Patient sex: F
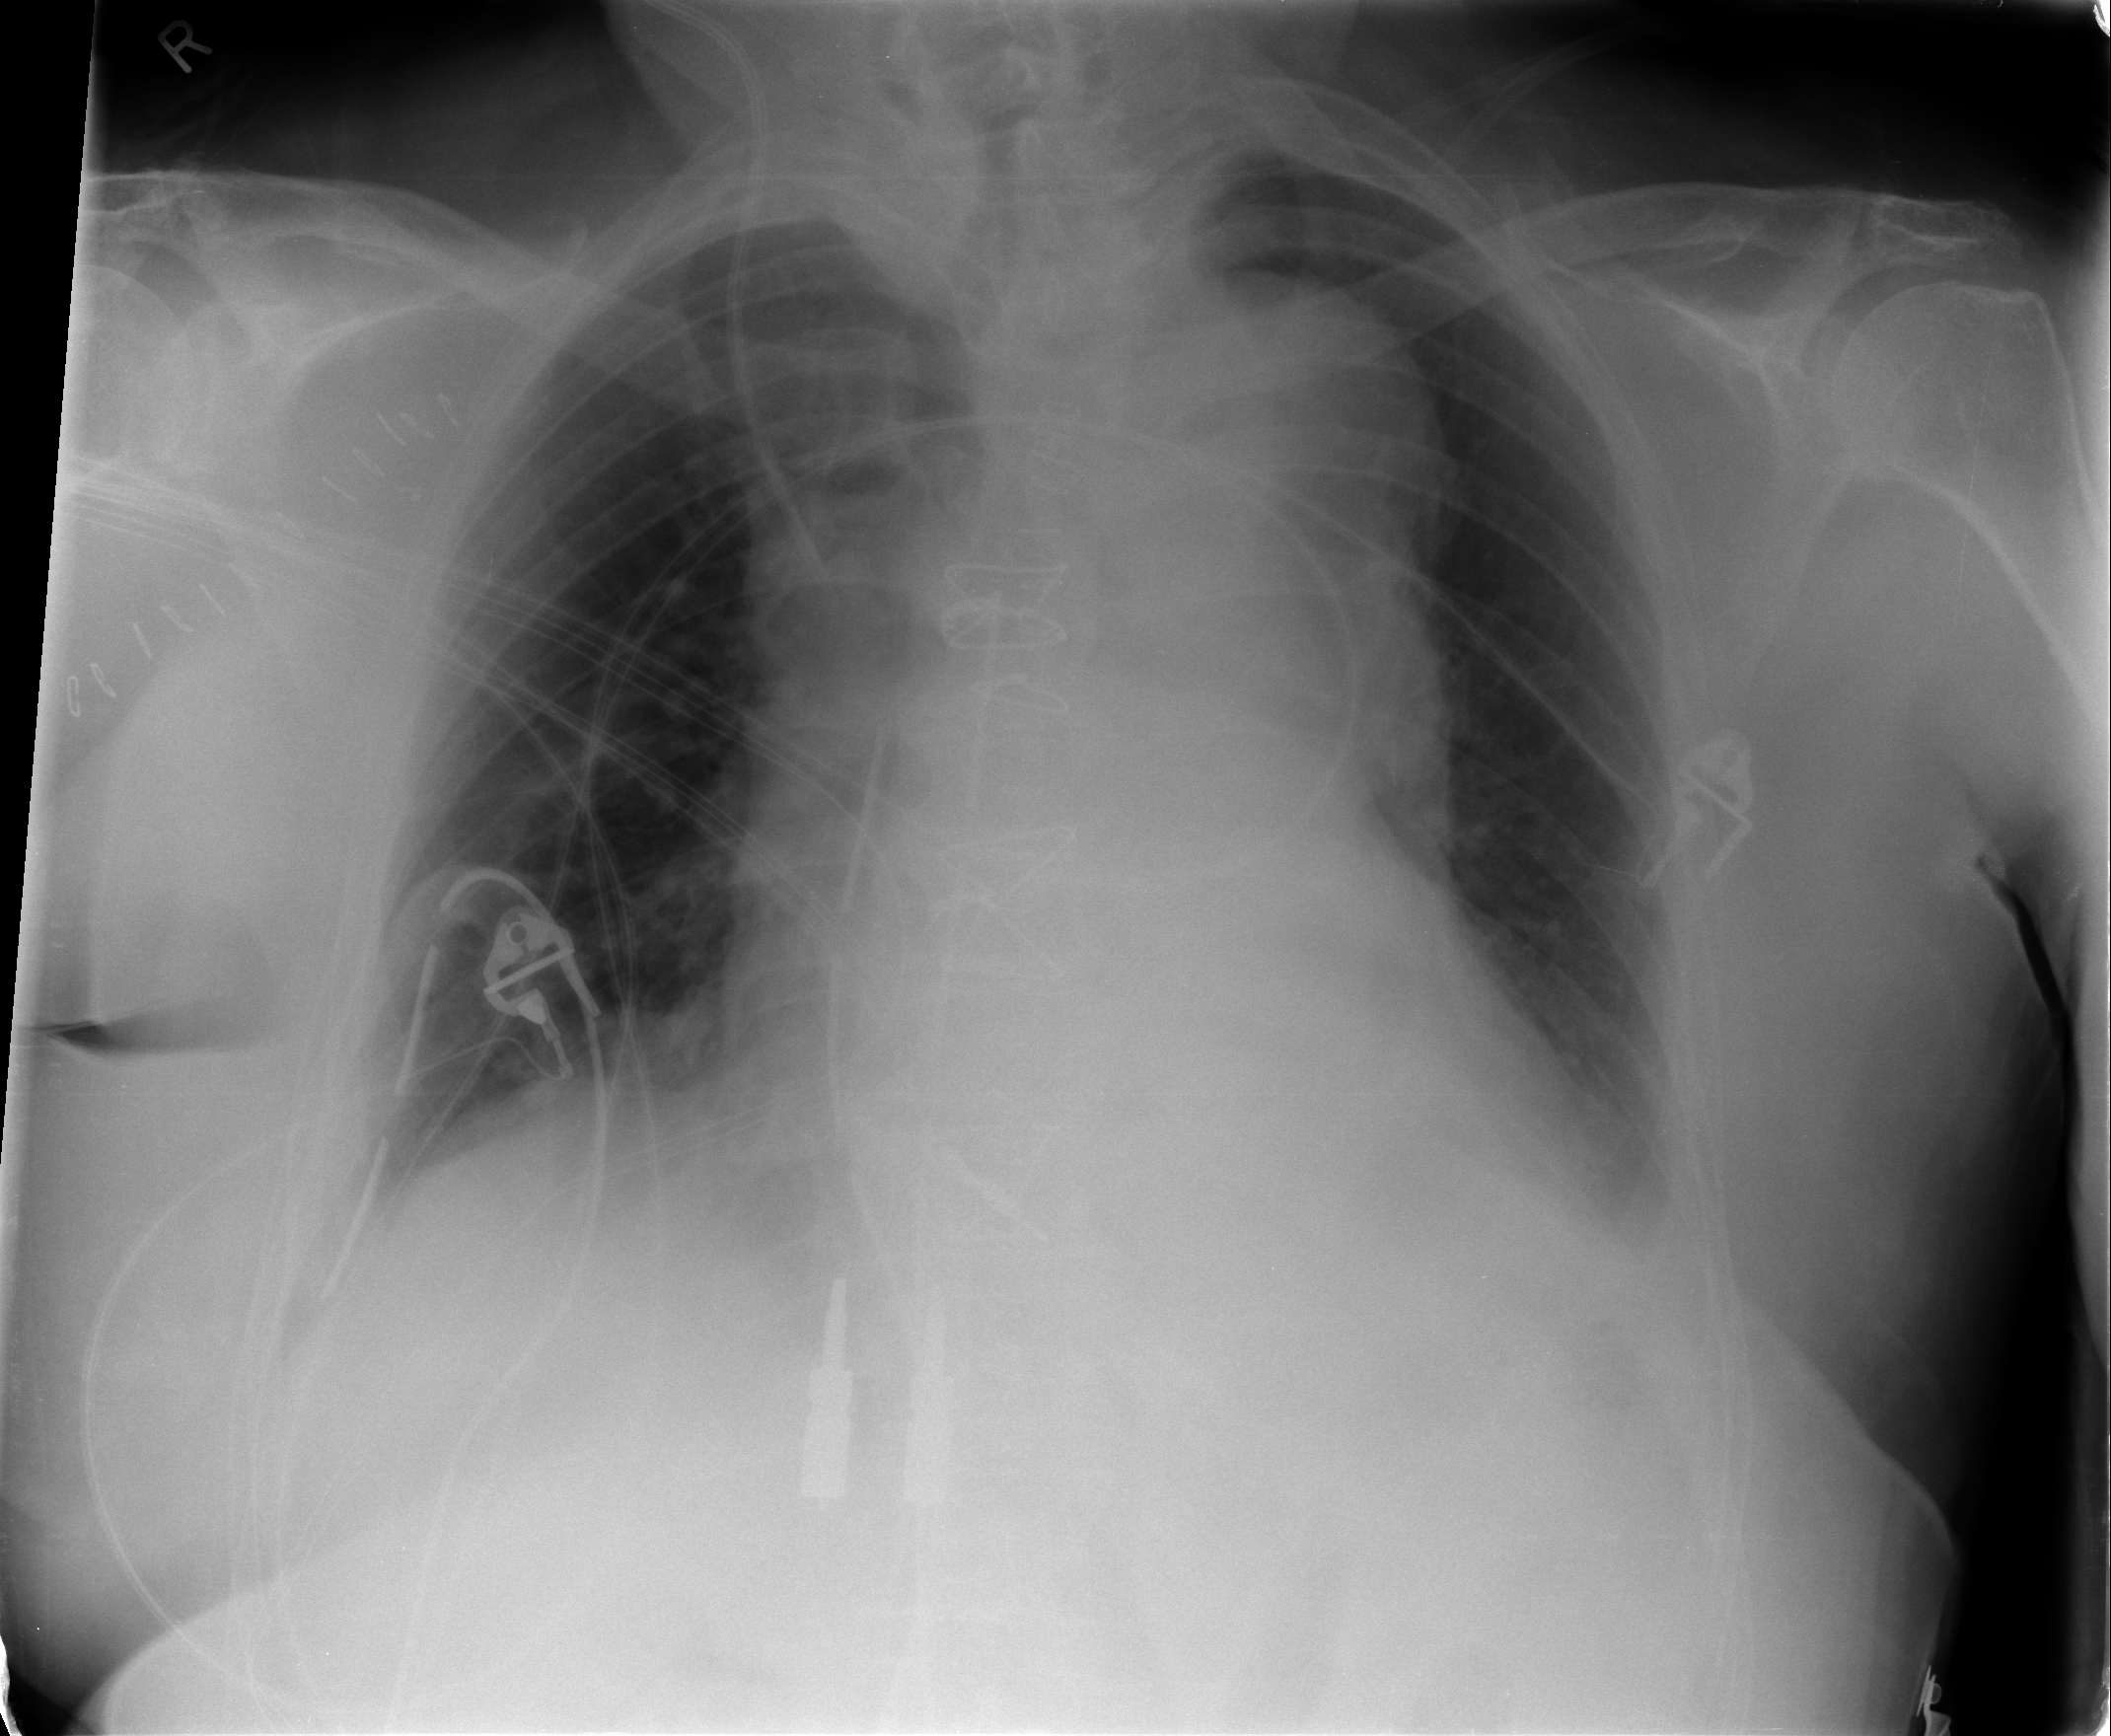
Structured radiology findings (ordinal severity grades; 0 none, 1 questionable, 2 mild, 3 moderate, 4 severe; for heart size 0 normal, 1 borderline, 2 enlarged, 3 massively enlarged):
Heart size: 2
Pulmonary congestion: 0
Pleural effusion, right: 2
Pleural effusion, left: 2
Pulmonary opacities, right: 0
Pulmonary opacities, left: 0
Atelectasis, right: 2
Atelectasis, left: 2